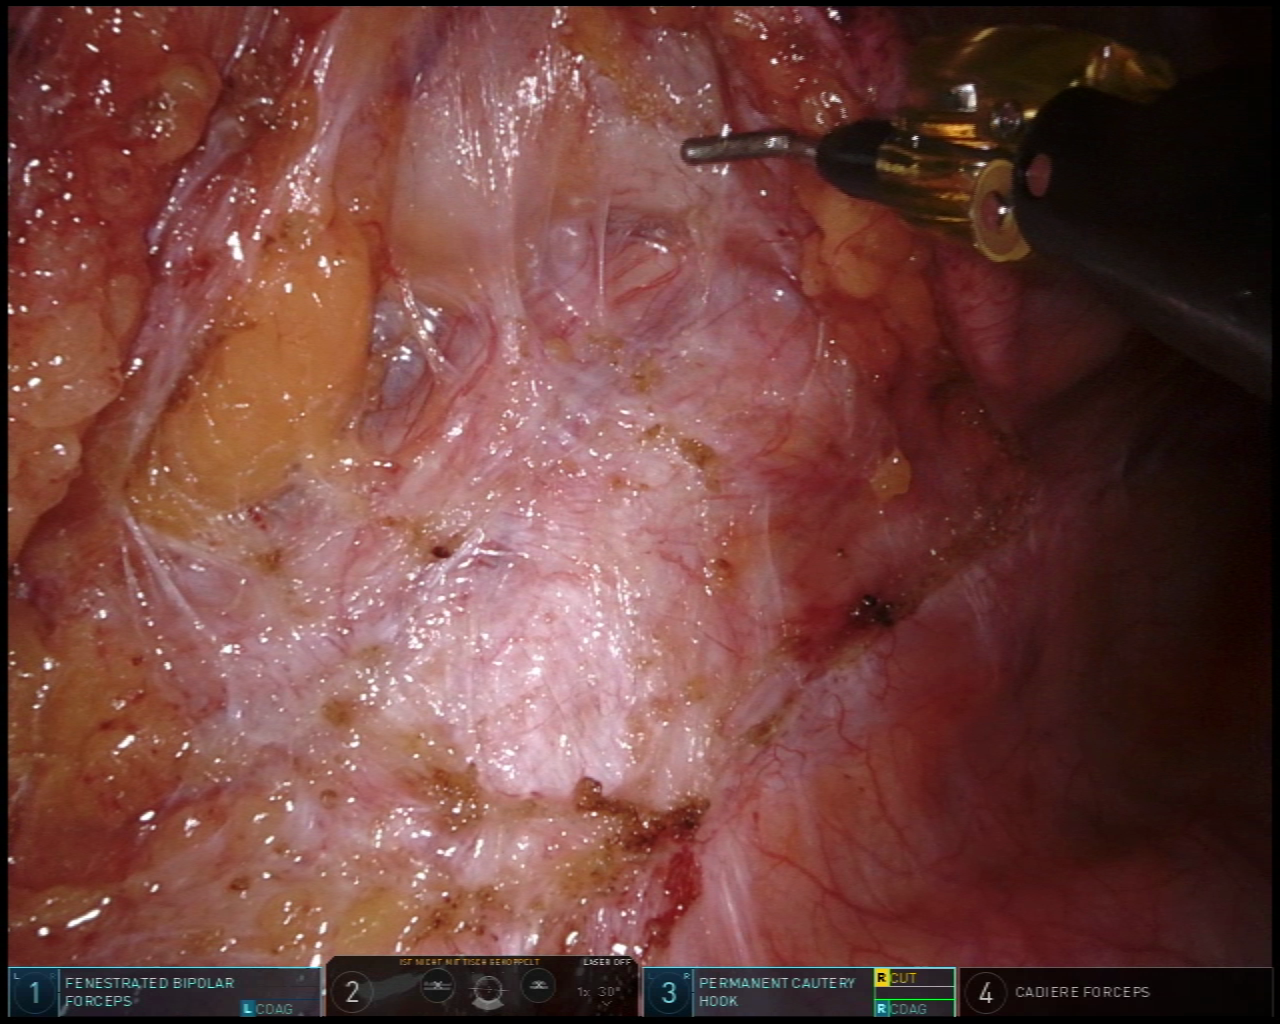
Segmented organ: ureter
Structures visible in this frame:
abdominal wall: no
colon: no
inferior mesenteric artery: no
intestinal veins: no
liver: no
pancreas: no
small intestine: no
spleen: no
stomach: no
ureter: yes
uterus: no
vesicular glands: no